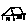
Label: house